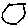
Label: hexagon